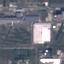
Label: Industrial